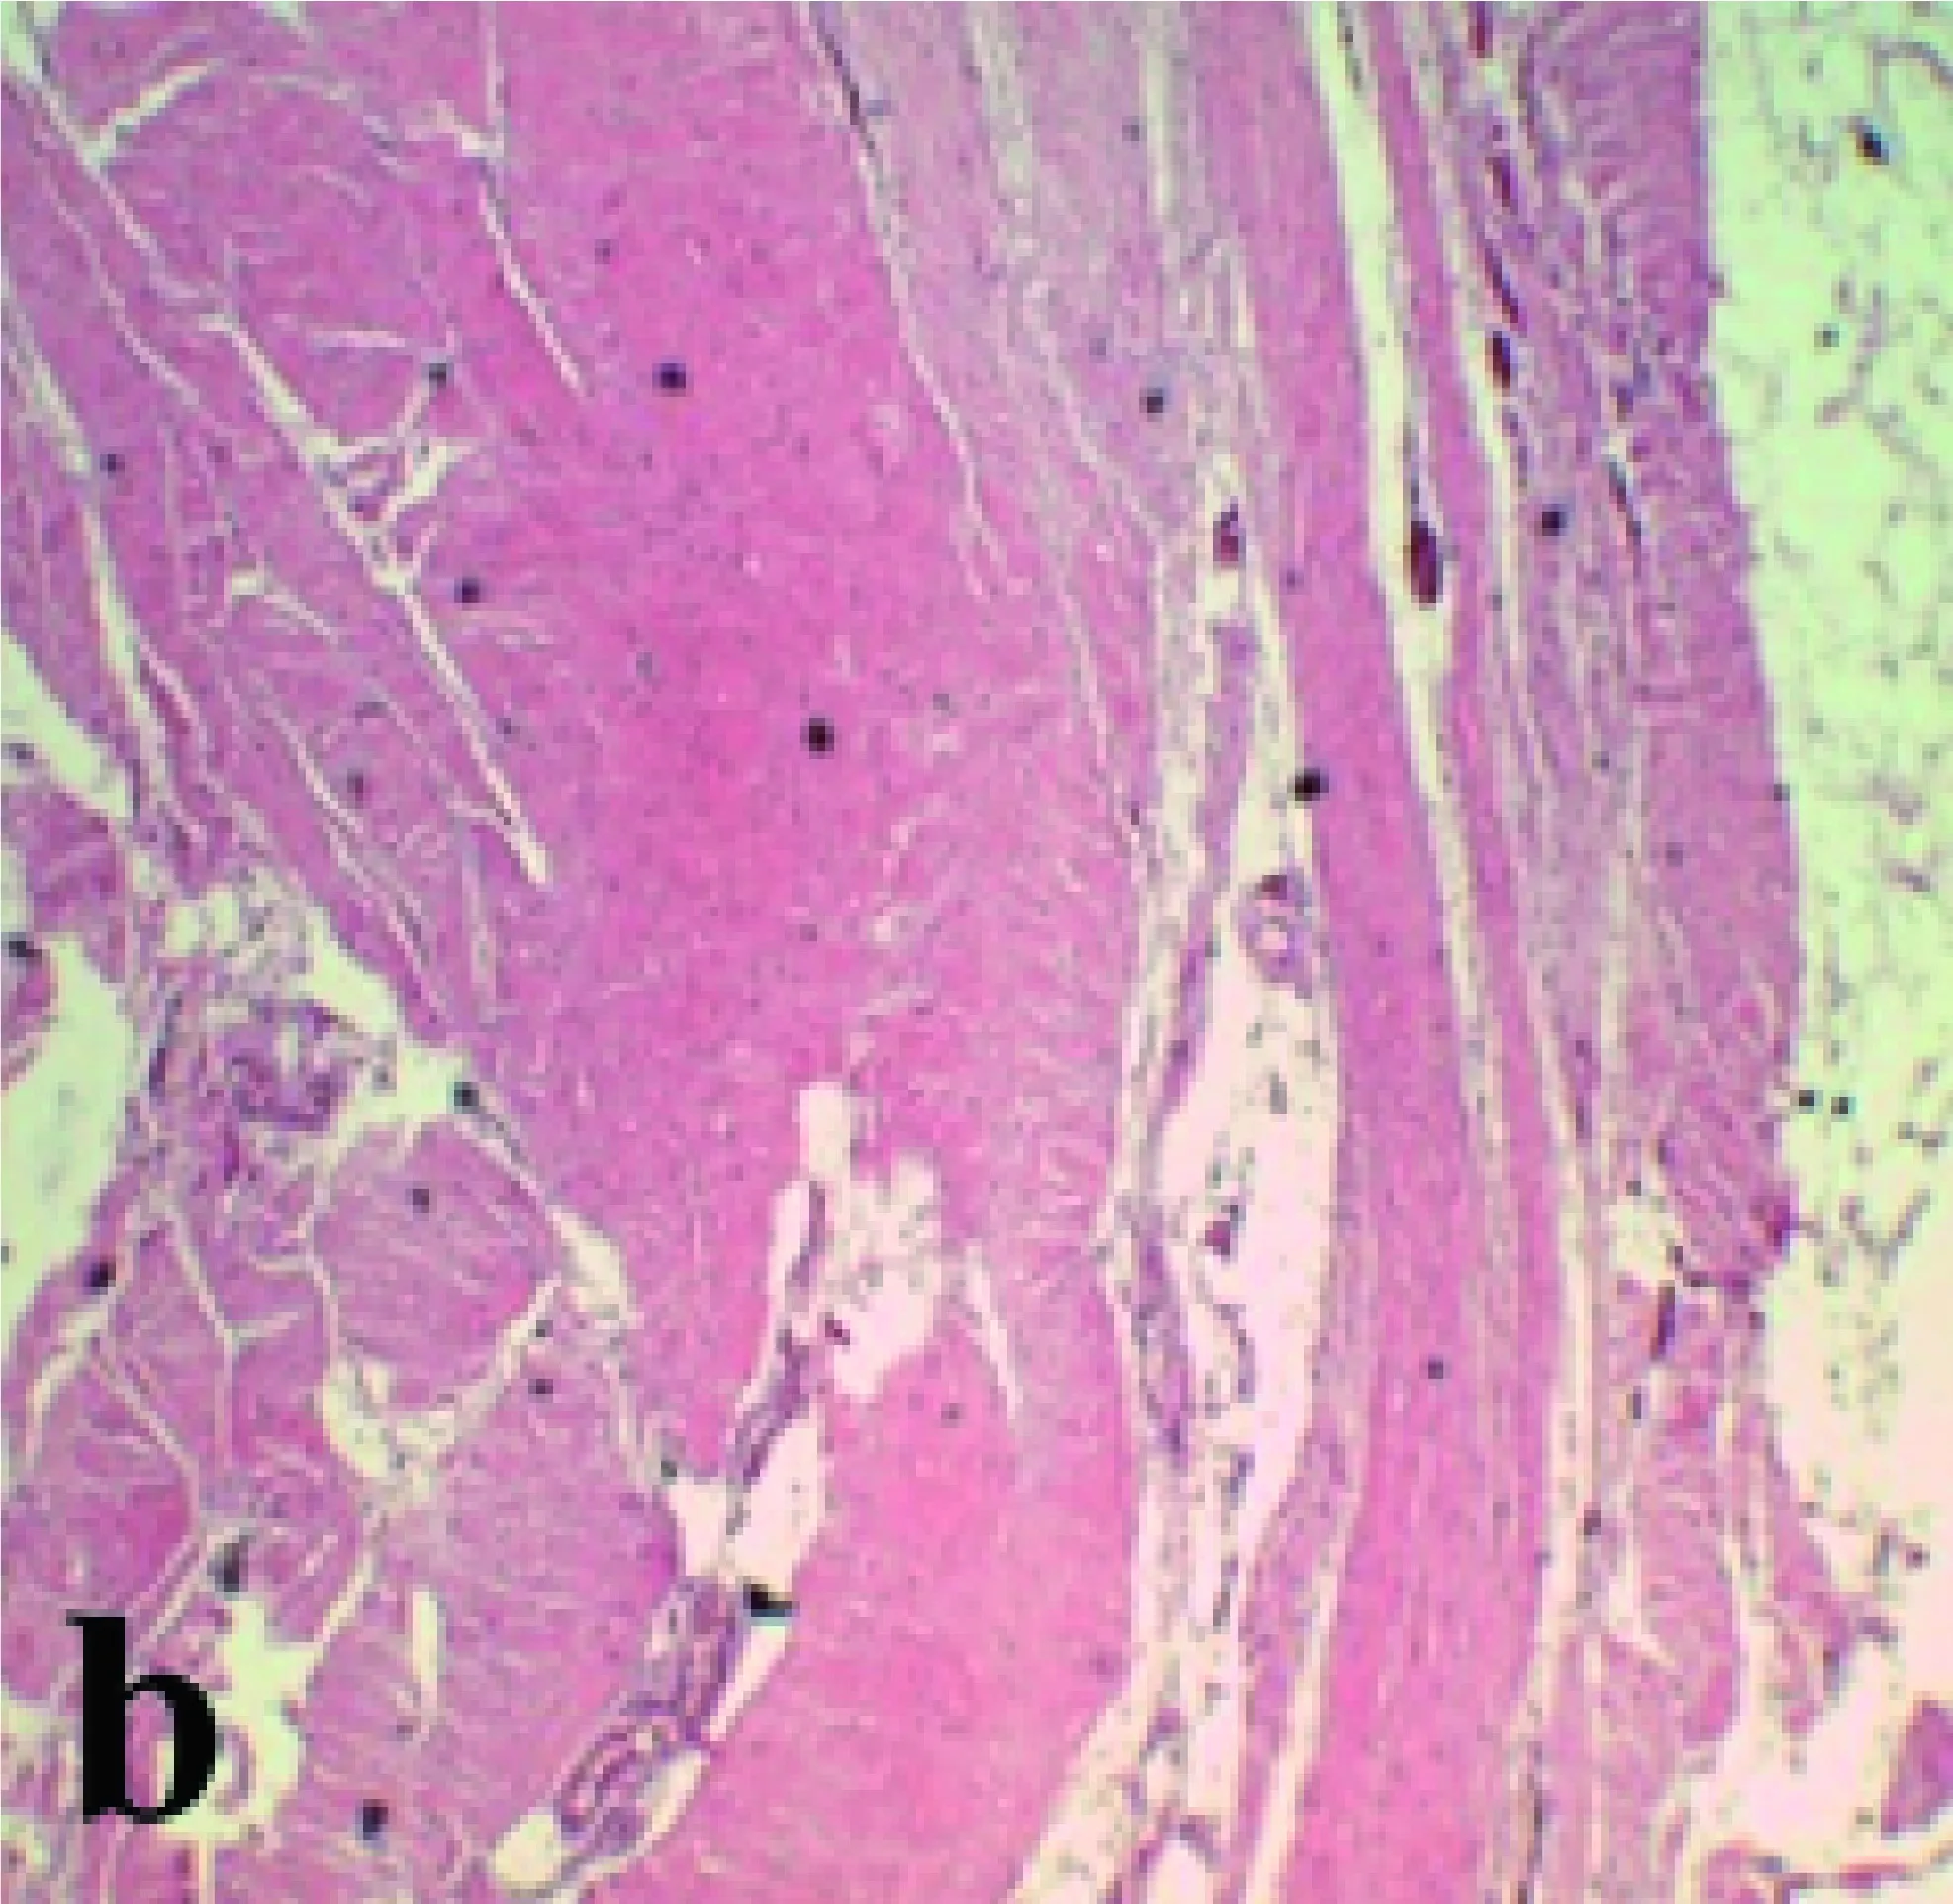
A) Primary adenocarcinoma (AC) and infiltrated muscle layer (M) (blue arrows).
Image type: pathology (h&e)